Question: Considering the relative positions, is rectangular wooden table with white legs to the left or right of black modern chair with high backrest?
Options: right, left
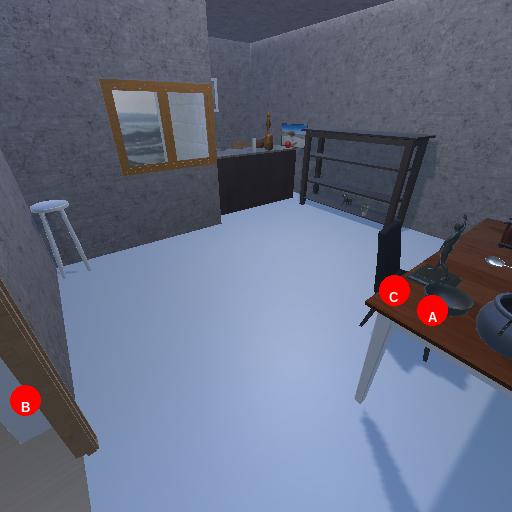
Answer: right